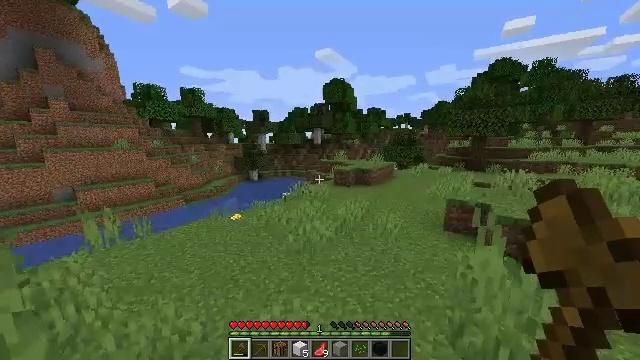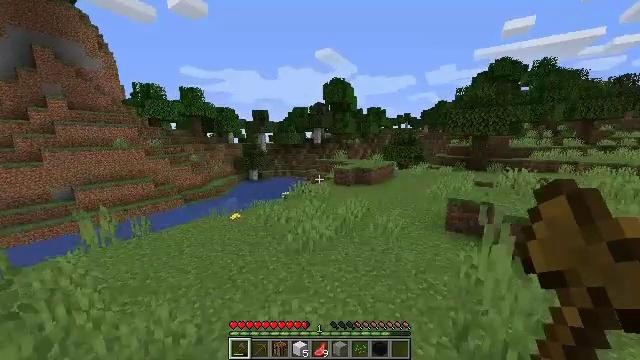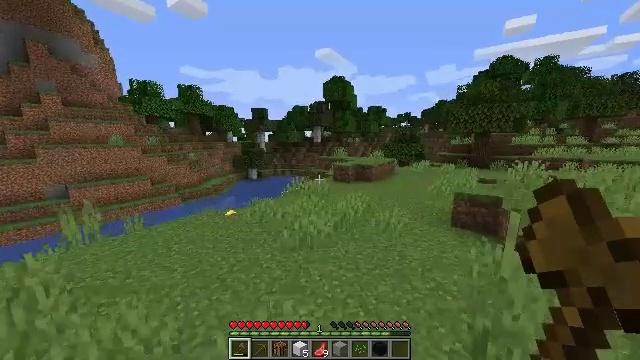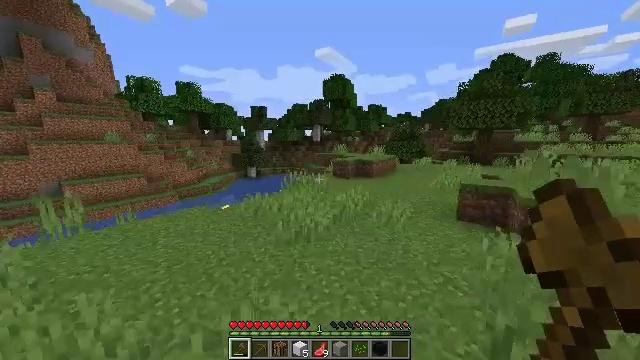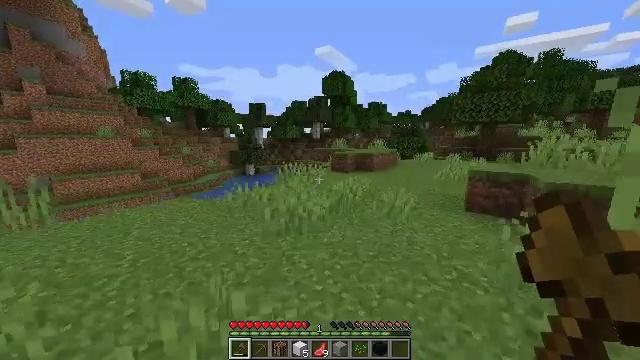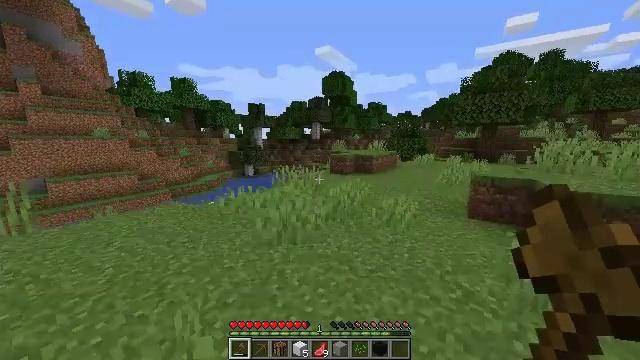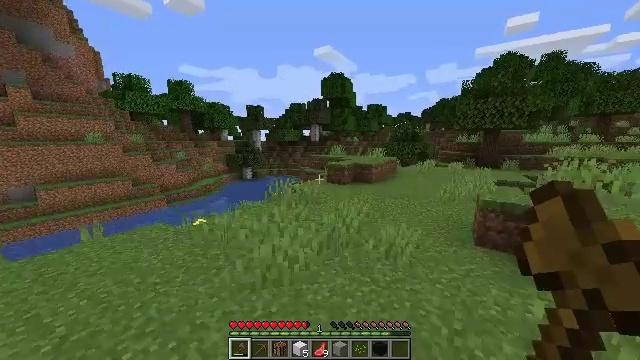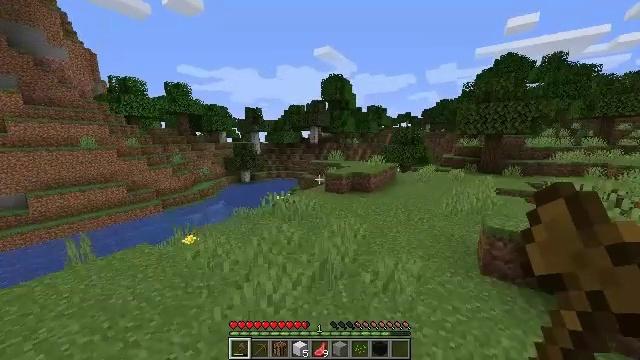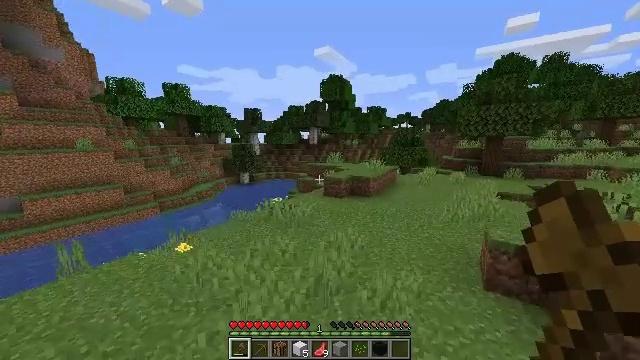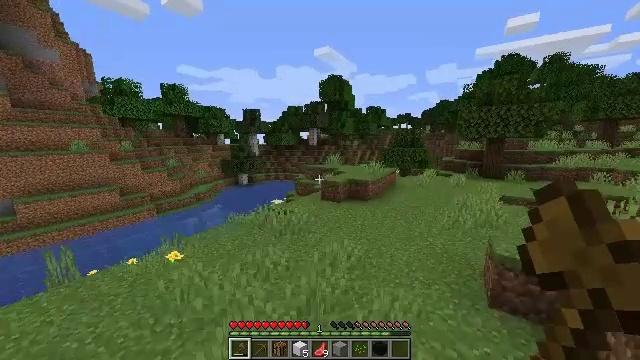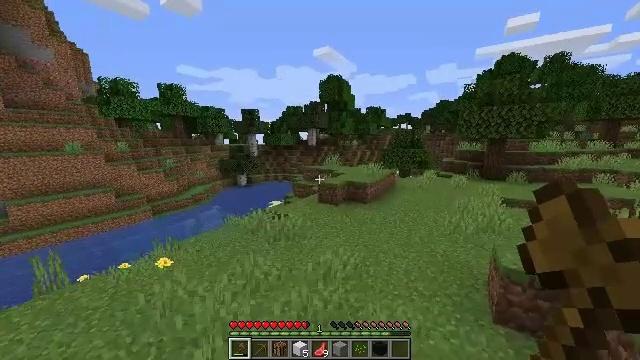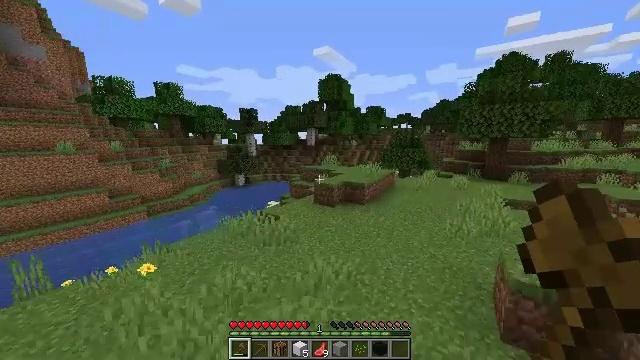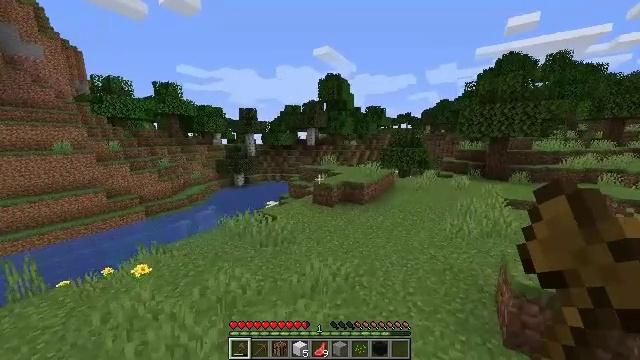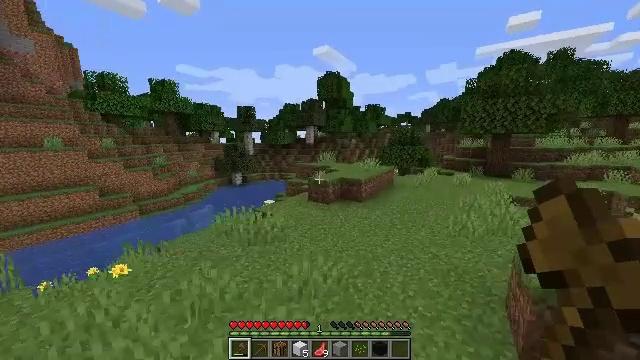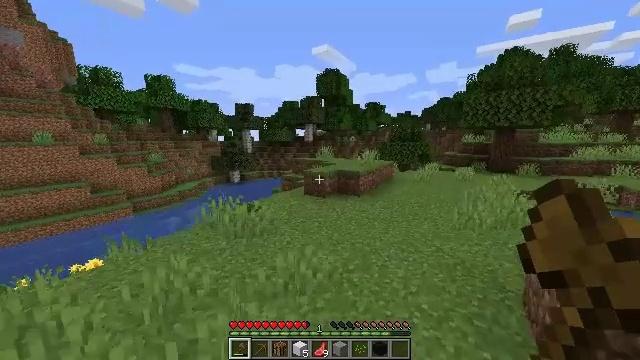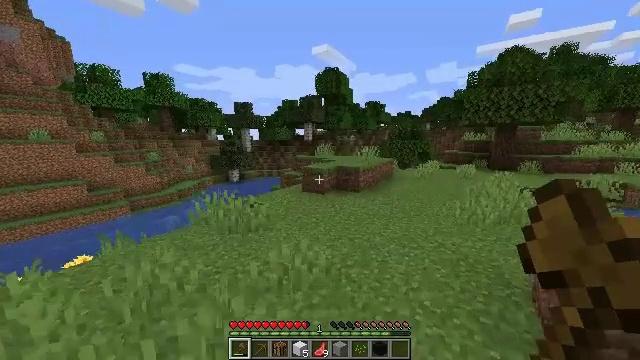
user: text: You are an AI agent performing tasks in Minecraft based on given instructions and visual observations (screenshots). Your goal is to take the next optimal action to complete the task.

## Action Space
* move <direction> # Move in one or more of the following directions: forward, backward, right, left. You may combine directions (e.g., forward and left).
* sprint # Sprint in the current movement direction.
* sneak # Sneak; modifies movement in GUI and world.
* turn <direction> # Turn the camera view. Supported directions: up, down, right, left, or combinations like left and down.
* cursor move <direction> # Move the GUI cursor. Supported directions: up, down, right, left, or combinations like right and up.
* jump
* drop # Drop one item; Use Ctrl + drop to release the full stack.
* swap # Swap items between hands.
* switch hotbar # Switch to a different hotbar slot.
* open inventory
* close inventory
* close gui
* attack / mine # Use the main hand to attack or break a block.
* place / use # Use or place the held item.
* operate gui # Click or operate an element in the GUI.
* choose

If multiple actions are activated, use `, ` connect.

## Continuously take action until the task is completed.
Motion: motion action
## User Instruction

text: Harvest sugar cane from the plant.
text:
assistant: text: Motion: move forward and move right, jump
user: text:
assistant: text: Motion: move forward and move right, jump
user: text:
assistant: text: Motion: move forward and move right, jump
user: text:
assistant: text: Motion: move forward and move right, jump
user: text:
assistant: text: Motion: move forward and move right, jump
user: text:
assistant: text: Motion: move forward and move right, jump
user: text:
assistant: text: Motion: move forward and move right, jump
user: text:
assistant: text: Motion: move forward and move right, jump
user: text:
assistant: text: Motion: move forward and move right, jump
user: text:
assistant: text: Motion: move forward and move right, jump
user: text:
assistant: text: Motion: move forward and move right, jump
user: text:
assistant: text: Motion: move forward, jump
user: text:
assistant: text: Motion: move forward, jump
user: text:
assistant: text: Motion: move forward, jump
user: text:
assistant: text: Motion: move forward, jump
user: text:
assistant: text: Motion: move forward, jump
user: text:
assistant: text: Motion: move forward, jump
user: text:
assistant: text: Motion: move forward, jump
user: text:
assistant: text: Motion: move forward, jump
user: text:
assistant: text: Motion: move forward, jump
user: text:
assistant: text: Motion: move forward, jump
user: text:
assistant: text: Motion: move forward, jump
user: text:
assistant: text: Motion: move forward, jump
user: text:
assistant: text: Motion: move forward
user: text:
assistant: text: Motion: move forward
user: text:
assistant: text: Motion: move forward
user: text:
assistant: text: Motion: move forward and move right
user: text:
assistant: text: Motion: move forward and move right
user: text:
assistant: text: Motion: move forward and move right
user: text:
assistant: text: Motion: move forward